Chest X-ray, AP view. Patient: 17 years old, sex F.
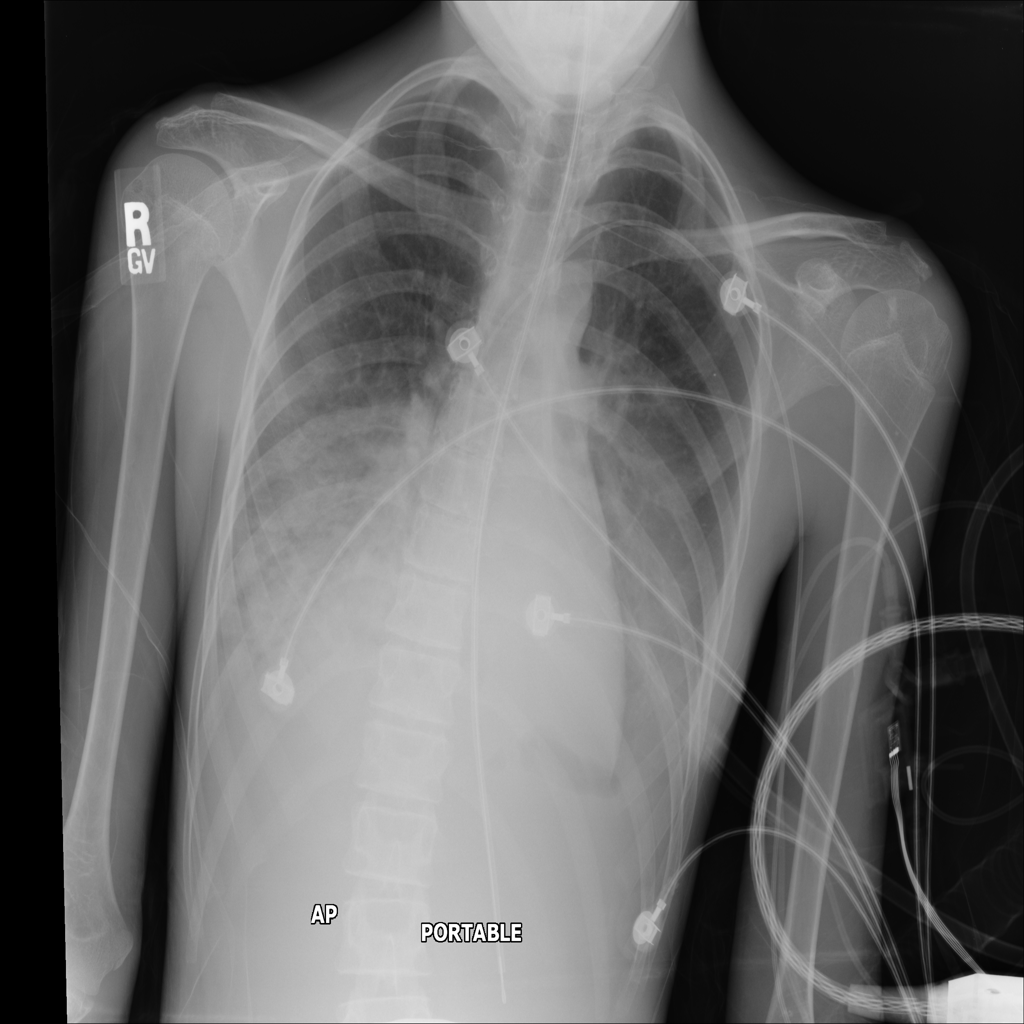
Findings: Infiltration